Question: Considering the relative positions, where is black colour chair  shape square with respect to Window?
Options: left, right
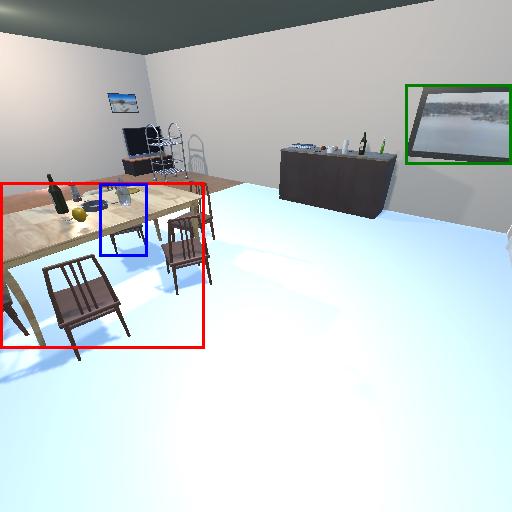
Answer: left